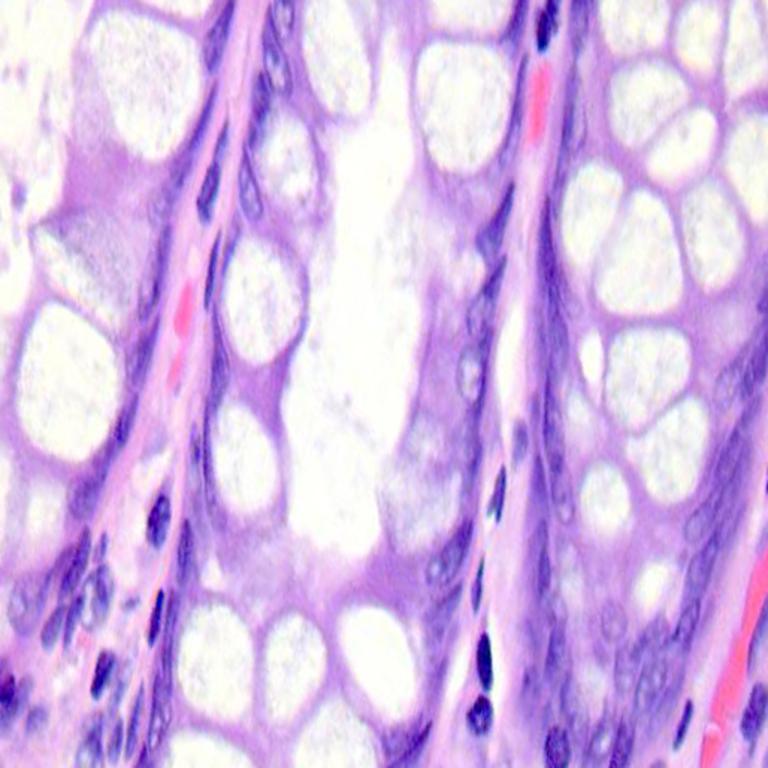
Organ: colon
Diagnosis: benign